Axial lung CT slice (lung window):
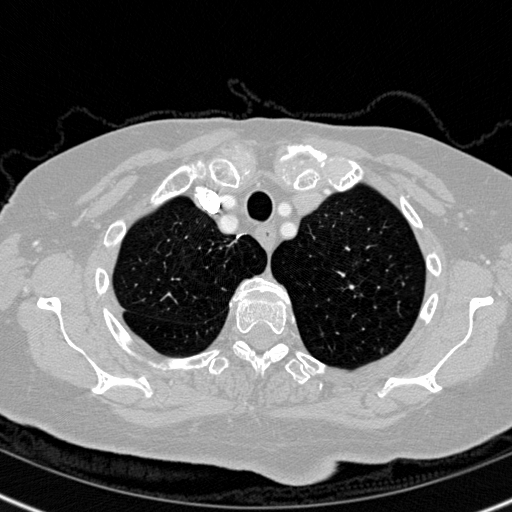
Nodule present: no